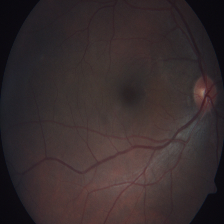
Diabetic retinopathy grade: Severe